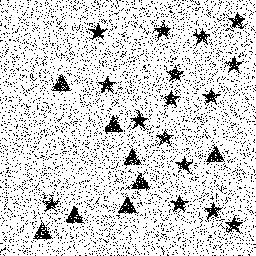
Squares: 0
Triangles: 8
Stars: 16
Total shapes: 24